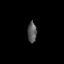
Tissue: lung
Cell type: T cells
Senescence score: 0.2064
Nuclear area (px): 185
Mean DAPI intensity: 87.432